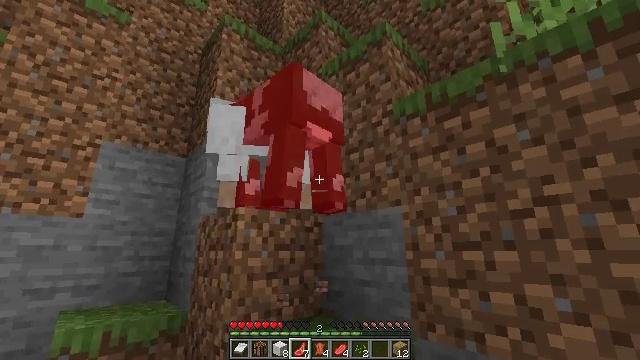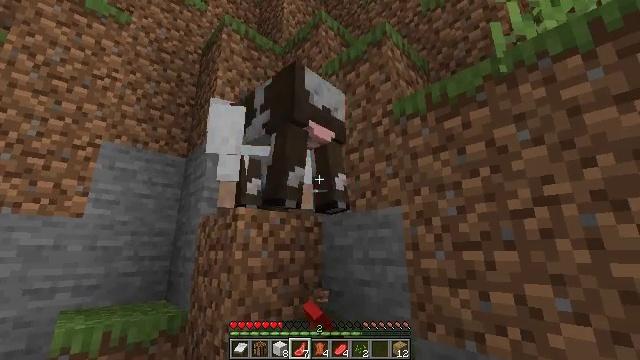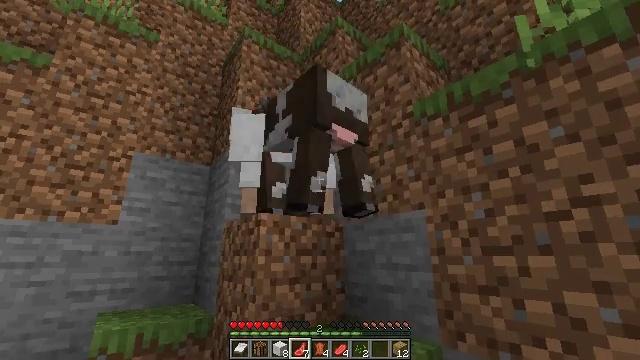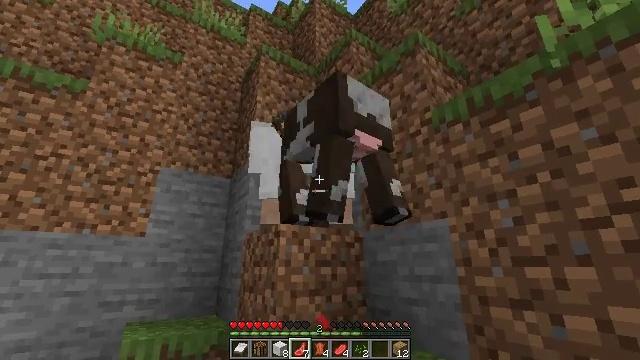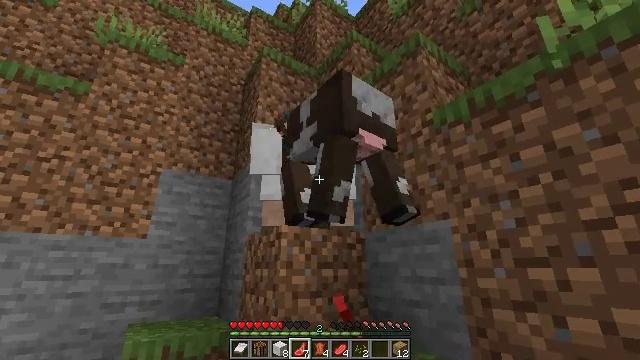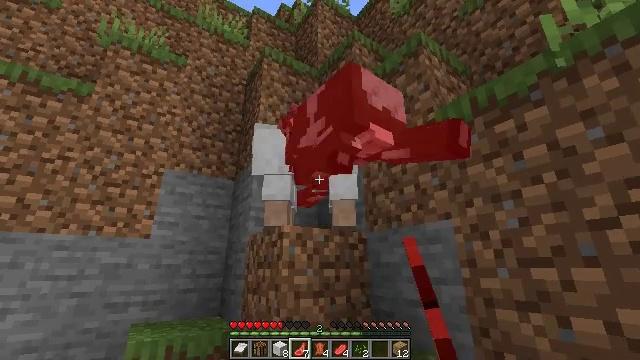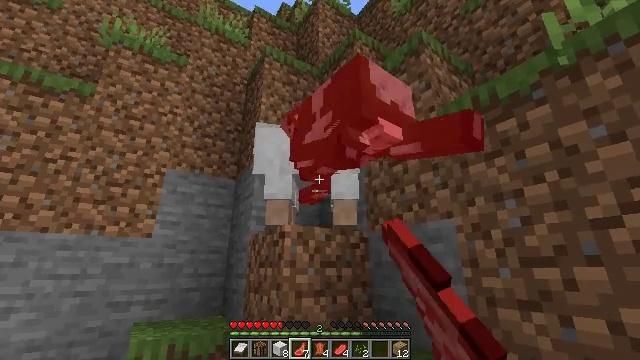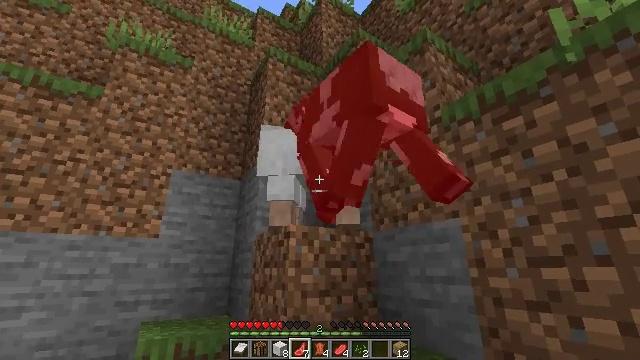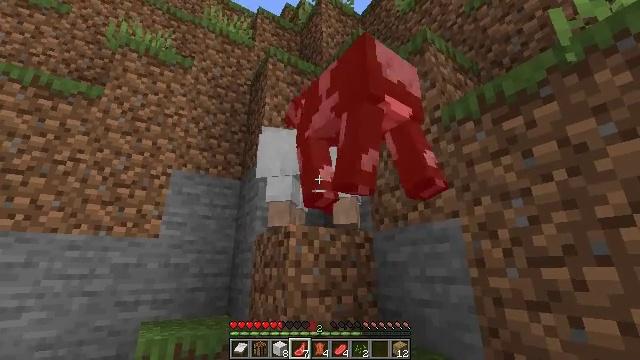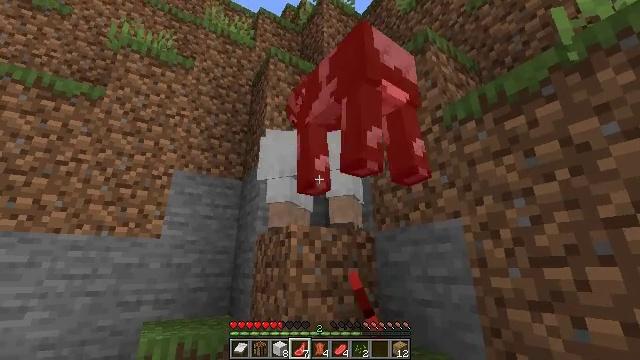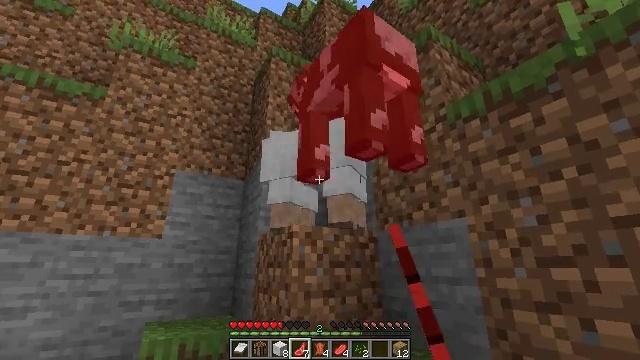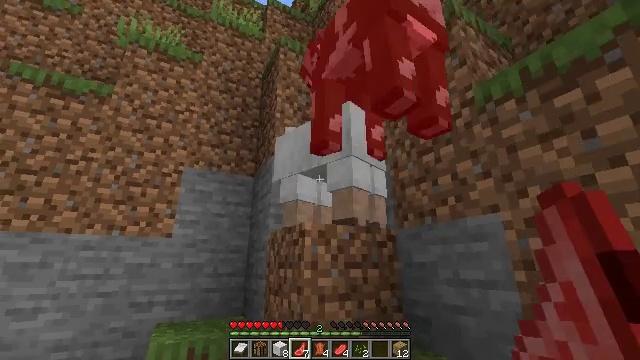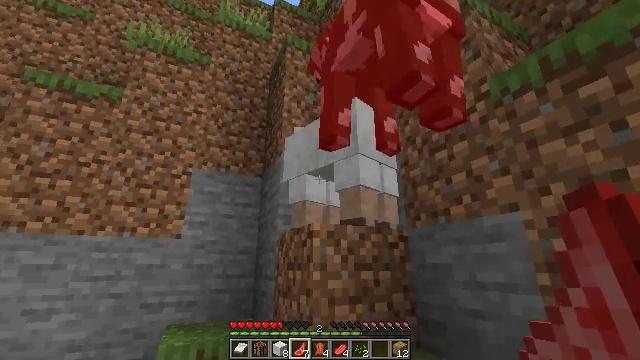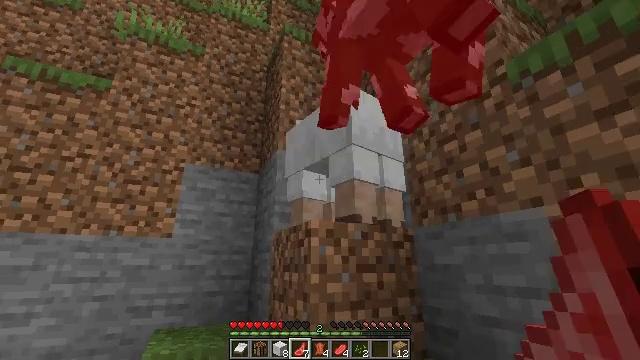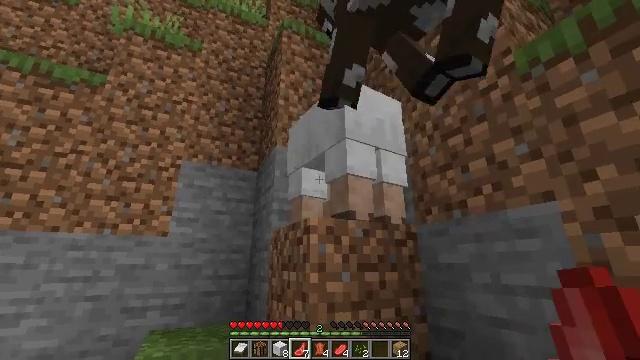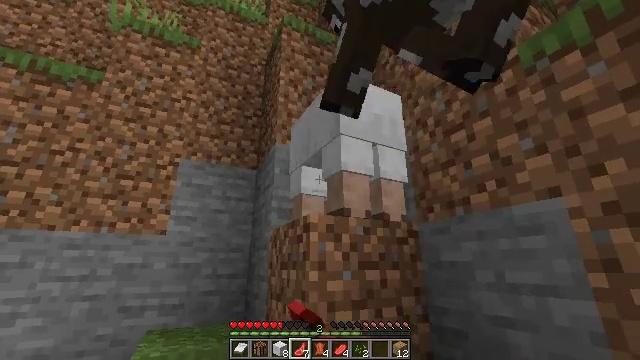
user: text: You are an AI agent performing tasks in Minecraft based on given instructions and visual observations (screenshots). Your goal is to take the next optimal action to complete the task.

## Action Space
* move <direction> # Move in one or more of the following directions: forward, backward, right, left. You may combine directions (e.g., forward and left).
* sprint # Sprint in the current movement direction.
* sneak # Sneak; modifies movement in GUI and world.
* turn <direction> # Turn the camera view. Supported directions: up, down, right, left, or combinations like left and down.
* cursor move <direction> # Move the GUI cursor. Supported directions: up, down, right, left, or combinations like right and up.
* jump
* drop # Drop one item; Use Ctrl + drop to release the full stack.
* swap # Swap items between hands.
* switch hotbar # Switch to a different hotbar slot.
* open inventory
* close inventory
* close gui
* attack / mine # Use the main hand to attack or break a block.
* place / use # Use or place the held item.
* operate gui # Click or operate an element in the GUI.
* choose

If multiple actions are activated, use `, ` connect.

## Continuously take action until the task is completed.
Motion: motion action
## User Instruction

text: Kill mobs.
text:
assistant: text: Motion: attack / mine
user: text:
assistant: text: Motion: turn left and up, attack / mine
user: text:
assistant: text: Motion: turn left and up
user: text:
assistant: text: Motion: no_op
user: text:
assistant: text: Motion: attack / mine
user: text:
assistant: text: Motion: attack / mine
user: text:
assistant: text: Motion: turn left, attack / mine
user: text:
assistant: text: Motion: attack / mine
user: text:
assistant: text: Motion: attack / mine
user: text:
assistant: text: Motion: move forward, attack / mine
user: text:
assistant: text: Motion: move forward, turn left, attack / mine
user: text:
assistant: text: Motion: move forward, turn left, attack / mine
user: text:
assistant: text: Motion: no_op
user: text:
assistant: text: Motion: attack / mine
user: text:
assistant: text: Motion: attack / mine
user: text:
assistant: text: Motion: attack / mine
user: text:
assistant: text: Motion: attack / mine
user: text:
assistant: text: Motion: turn right and up
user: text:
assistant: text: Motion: attack / mine
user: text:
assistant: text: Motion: attack / mine
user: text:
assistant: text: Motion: attack / mine
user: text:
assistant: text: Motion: turn right, attack / mine
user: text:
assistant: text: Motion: turn right and up
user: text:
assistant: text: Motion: no_op
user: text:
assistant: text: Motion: attack / mine
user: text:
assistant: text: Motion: attack / mine
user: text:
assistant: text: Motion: attack / mine
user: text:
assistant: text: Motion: attack / mine
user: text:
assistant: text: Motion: no_op
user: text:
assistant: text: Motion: attack / mine